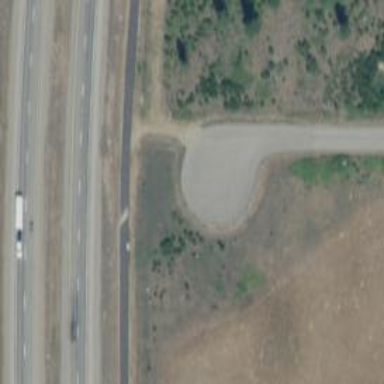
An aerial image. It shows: Turning circle on the road.